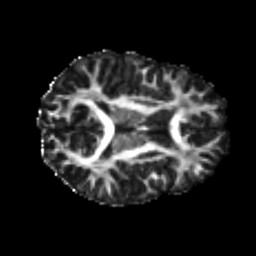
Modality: FA
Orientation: axial
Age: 22
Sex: female
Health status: healthy
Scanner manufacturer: philips
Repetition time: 7.384 s
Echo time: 0.08599 s